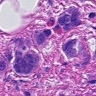
Metastatic tissue present: yes